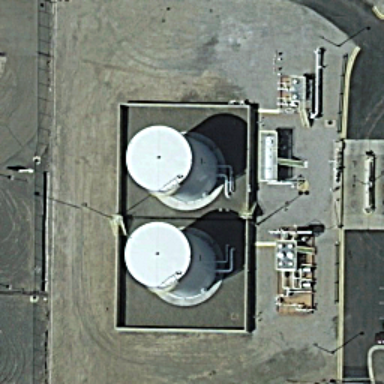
Two storage tanks next to each other are on the ground .